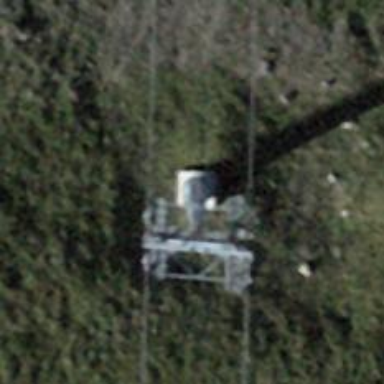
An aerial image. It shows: Pylon used for aerialway.